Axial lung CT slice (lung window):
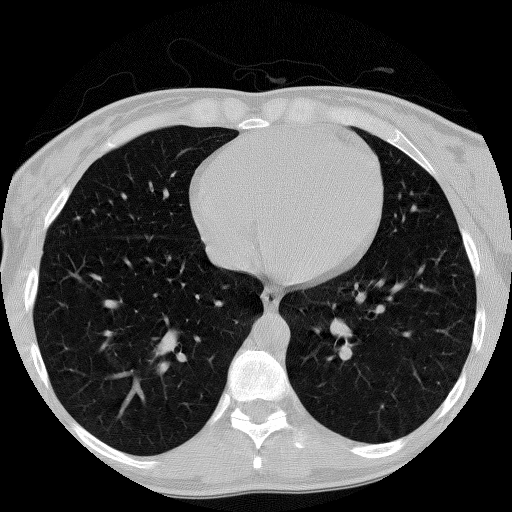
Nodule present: no